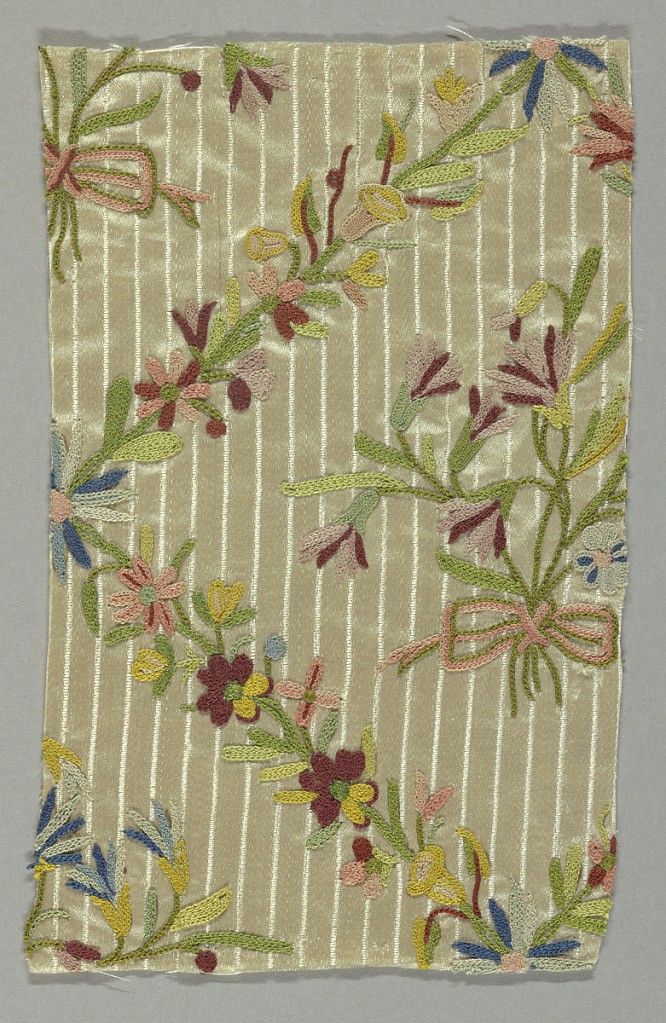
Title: Textile
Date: ca. 1780
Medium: silk Technique: embroidered in chain stitch on satin weave
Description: Beige silk with white striped ground is ornamented with embroidery in colored silks in a design of a bouquet of flowers within a lattice formed by of flowers.